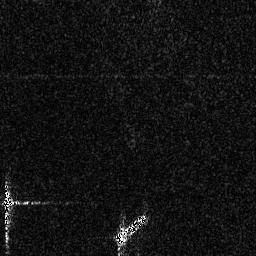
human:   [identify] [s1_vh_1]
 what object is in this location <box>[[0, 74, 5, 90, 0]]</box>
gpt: <ref>1 medium ship at the bottom left</ref>